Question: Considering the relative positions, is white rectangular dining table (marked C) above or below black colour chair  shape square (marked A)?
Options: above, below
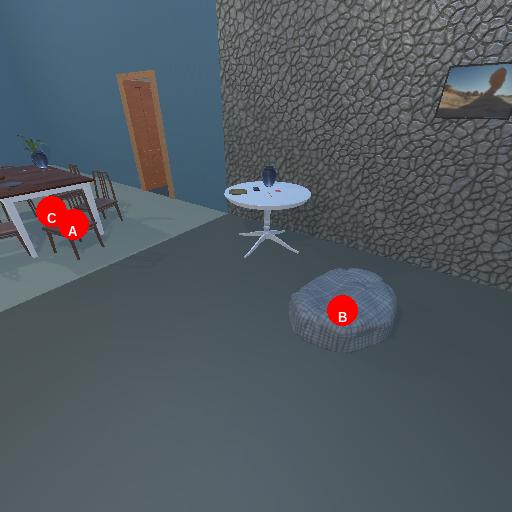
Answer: above